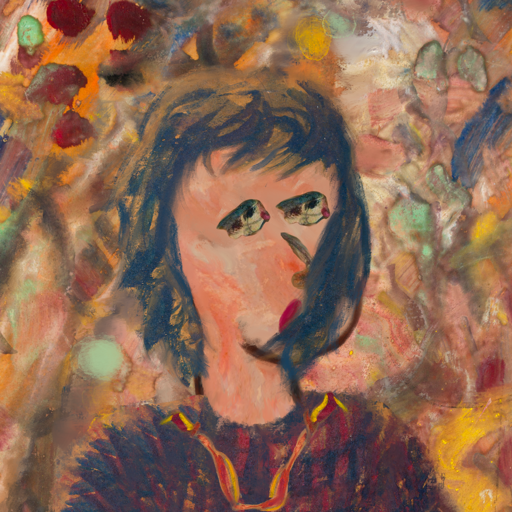
Background: Mother_And_Son_Mother, Head And Neck Side: Roy_Bahadur, Face Side: Pipe, Bust: In_The_Sun, Hair Side: In_The_Sun, Head Accessory: Blank, Second Necklace: Gypsy_Mother_1, Necklace: Blank, Baby: Blank